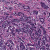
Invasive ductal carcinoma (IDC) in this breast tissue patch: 0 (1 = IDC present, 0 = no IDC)